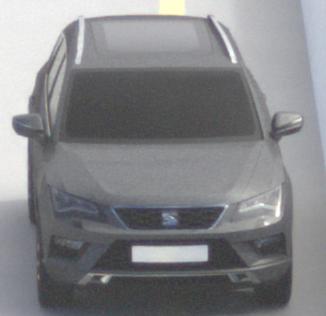
Make: SEAT
Model: Ateca 1.0 TSI Ecomotive
Detailed model: Ateca (5FP)
Model produced from: 2016/08
Model produced until: 2018/08
Doors: 5
Color: gray
Road condition: dry road
Daytime: midday
Contrast: medium contrast